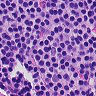
Metastatic tissue present: no